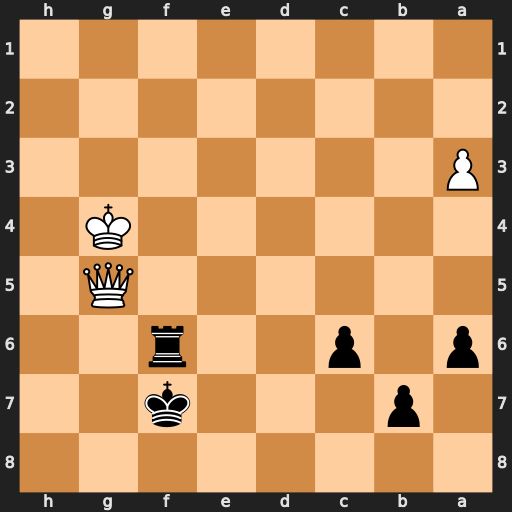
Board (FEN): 8/1p3k2/p1p2r2/6Q1/6K1/P7/8/8
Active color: b
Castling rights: -
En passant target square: -
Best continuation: Rg6 Qxg6+ Kxg6